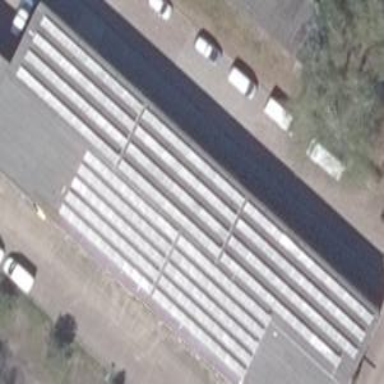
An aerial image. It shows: Solar power generator with photovoltaic panels.